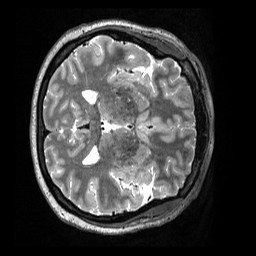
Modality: T2w
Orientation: axial
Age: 44
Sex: female
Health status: ill
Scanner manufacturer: siemens
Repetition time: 3.2 s